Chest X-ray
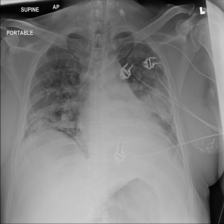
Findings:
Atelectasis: negative
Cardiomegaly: negative
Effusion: negative
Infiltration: negative
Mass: negative
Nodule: negative
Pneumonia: negative
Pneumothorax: negative
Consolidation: negative
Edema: negative
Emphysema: negative
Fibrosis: negative
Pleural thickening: negative
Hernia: negative